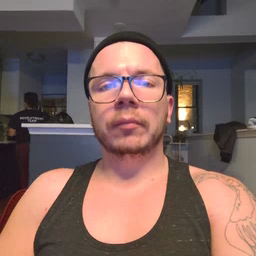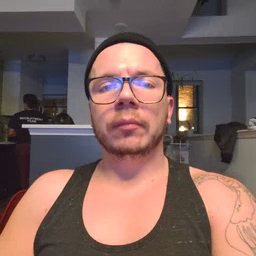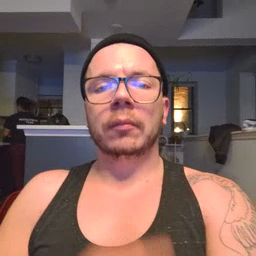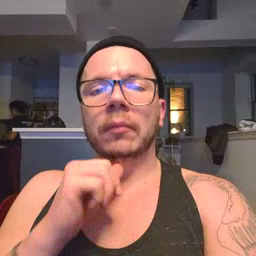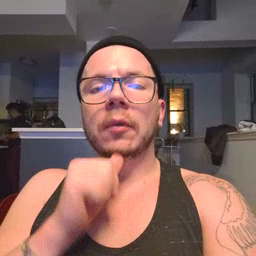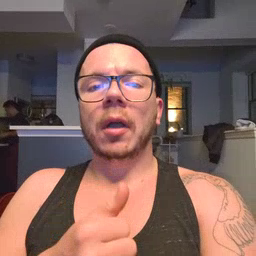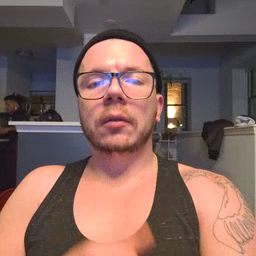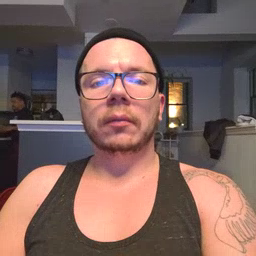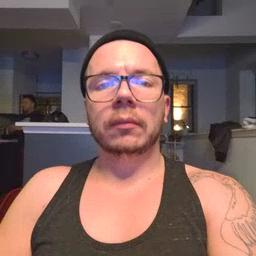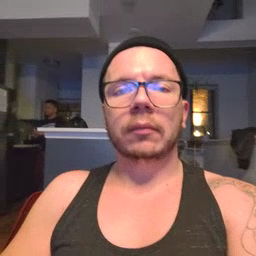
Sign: not